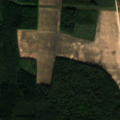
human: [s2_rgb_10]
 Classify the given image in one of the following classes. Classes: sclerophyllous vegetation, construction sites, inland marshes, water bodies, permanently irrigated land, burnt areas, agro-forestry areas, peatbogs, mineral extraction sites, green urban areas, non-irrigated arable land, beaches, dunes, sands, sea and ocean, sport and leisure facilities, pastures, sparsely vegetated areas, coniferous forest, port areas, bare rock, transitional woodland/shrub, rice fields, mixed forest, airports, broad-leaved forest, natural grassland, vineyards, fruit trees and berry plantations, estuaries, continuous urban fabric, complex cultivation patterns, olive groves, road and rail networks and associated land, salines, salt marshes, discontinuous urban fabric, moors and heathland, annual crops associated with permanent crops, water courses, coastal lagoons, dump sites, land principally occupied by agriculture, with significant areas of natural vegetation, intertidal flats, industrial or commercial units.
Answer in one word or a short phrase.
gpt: non-irrigated arable land, broad-leaved forest, coniferous forest, transitional woodland/shrub